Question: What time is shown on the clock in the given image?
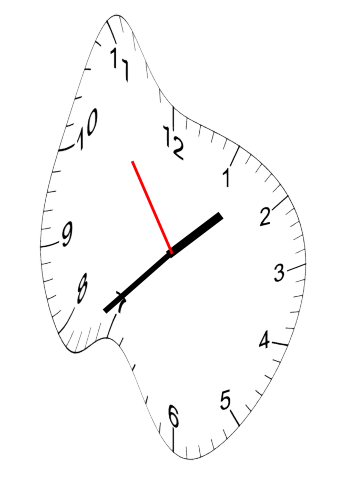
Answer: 01:37:54